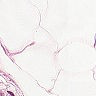
Metastatic tissue present: no